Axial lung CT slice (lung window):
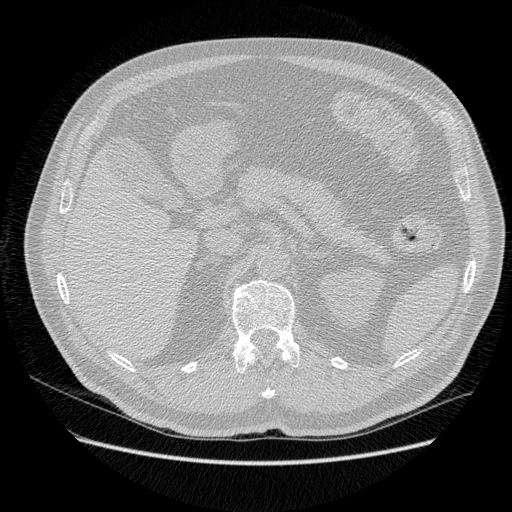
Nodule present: no